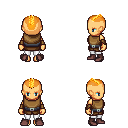
a pixel art fantasy rpg character, female body template, human, tanned skin, leather chest armor, white pants, light blonde short mohawk hairstyle, cloth bracers, maroon shoes, four views (front, back, left, right), 2x2 character sprite sheet, small pixel art, hard edges, no anti-aliasing